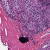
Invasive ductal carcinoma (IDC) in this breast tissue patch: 0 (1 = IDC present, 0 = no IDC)